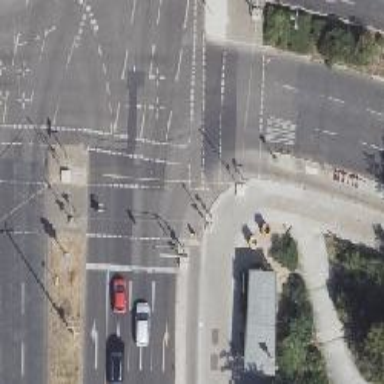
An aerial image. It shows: Cycleway for linking purposes.